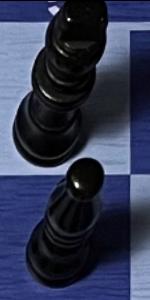
Label: Bishop_Black